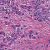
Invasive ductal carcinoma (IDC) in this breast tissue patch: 1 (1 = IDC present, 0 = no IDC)